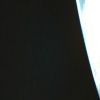
Label: space